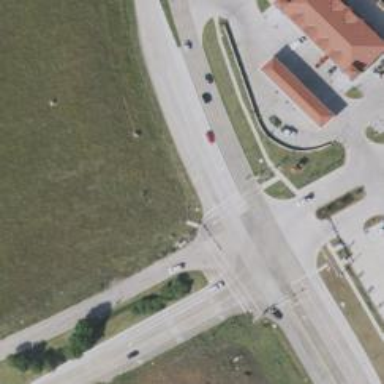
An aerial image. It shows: Secondary road.